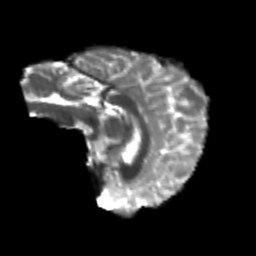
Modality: T2w
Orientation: sagittal
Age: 24
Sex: female
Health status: healthy
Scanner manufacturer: philips
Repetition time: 7.388 s
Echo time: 0.08599 s